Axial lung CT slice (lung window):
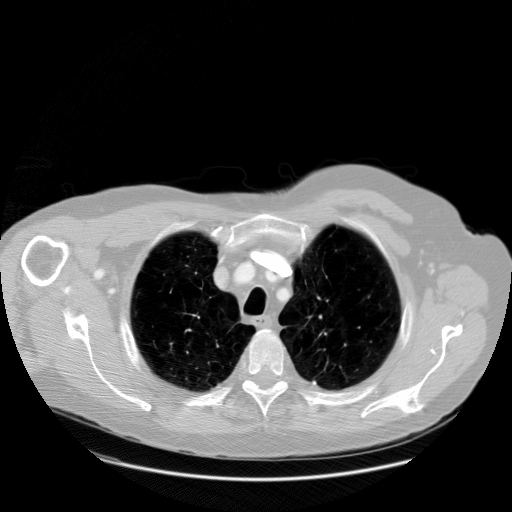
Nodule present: yes
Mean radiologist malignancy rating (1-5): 1